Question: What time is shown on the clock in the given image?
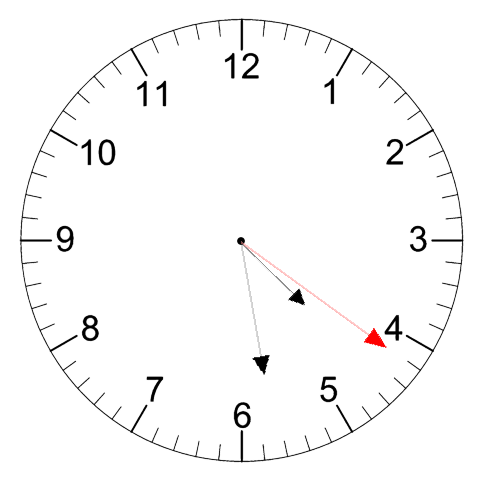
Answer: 04:28:21